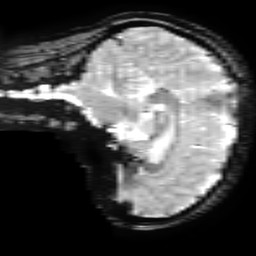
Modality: T2starw
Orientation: sagittal
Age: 22
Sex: female
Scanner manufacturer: ge
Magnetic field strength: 3 T
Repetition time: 0.65 s
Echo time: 0.02 s